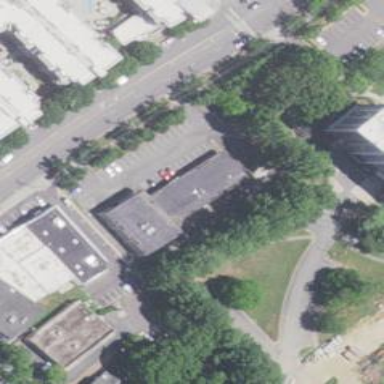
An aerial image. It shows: Commercial building.